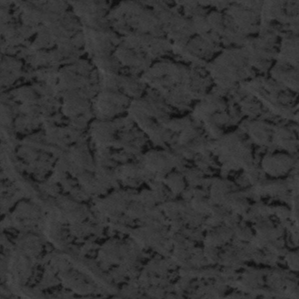
Label: frost